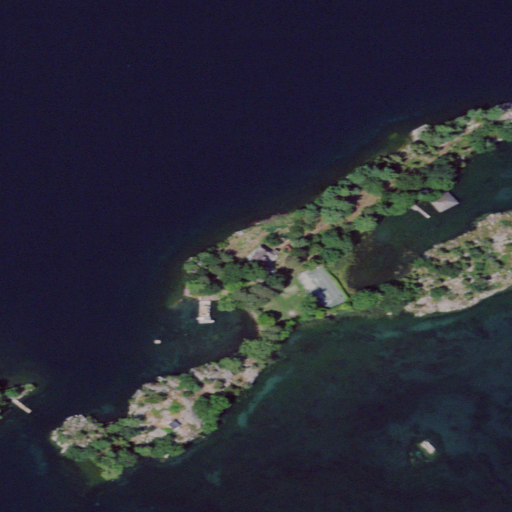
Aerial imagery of island in New York named Jolly Island containing open water, unknown, shrub, herbaceous wetlands, grassland, pasture, mixed forest, and deciduous forest